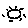
Label: sun